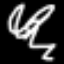
Label: squiggle